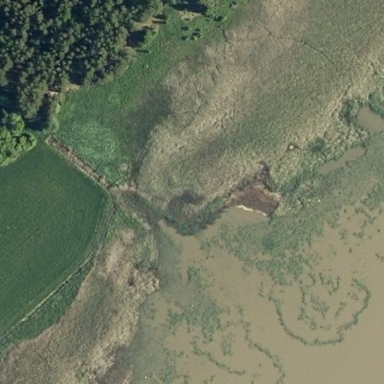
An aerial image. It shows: Wetland area dominated by reedbeds.